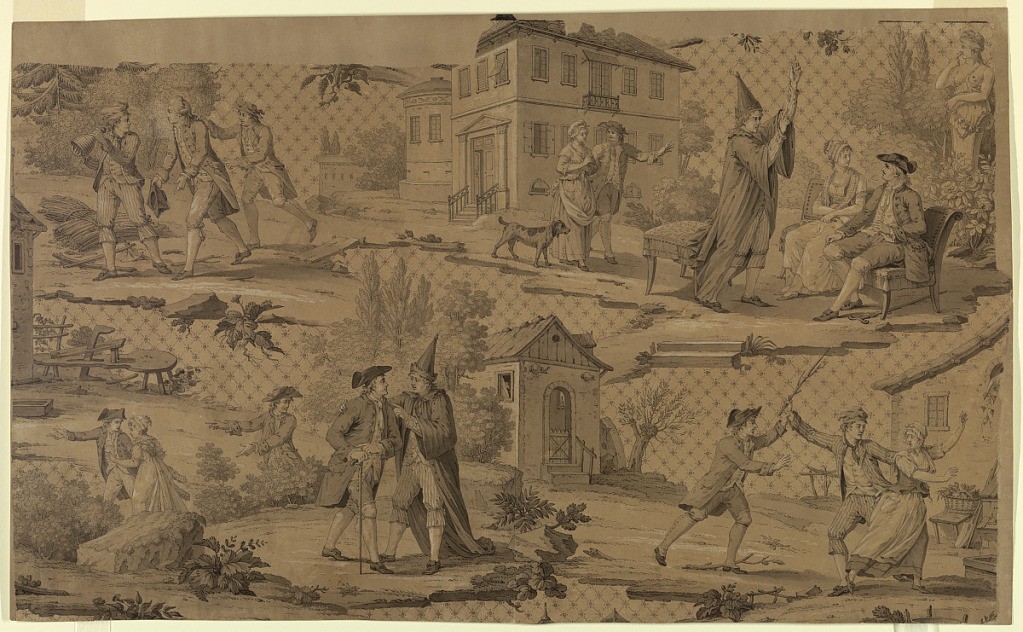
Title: Cartoon for cotton printing: Scenes from Moliere's "Le Medecin Malgre Lui"
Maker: Molière, French, 1622–1673
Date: ca. 1810-1820
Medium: Pen and ink, gray wash, and white heightening on brown paper (mounted)
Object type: Drawing
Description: Four vignettes on a patterned ground for the design of a textile illustrate Moliere's comedy, "Le Medecin Malgre Lui" (The Doctor in Spite of Himself). The scenes shown include: upper left, Sganarelle surprised in a woods by Valére and Lucas (Act I, Scene 6); upper right, Sganarelle, in physician's dress, tells Géronte of his daughter, Lucinda's illness (Act II, Scene 6); lower left: Sganarelle engages Géronte in conversation, while Lucinda escapes with her lover, Leandre (Act III, Scene 7); lower right, Sganarelle is interruped from beating his wife by Robert (Act I, Scene I). The scenes are set against a diamond-patterned ground, with shaded squares at the intersections.